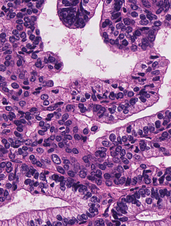
Tumor epithelial tissue: yes
Tumor-associated stroma tissue: no
Normal tissue: no